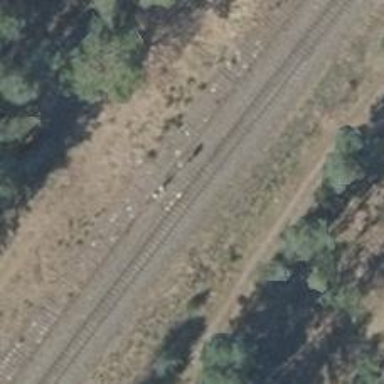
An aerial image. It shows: Light railway signal with light crossing form.